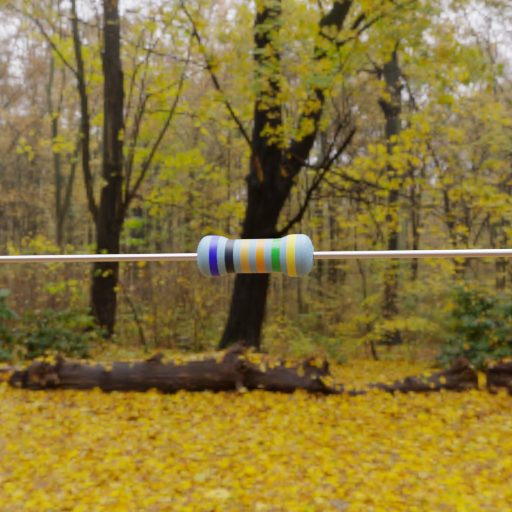
Resistor colour bands (in order): blue, black, gold, orange, green, yellow